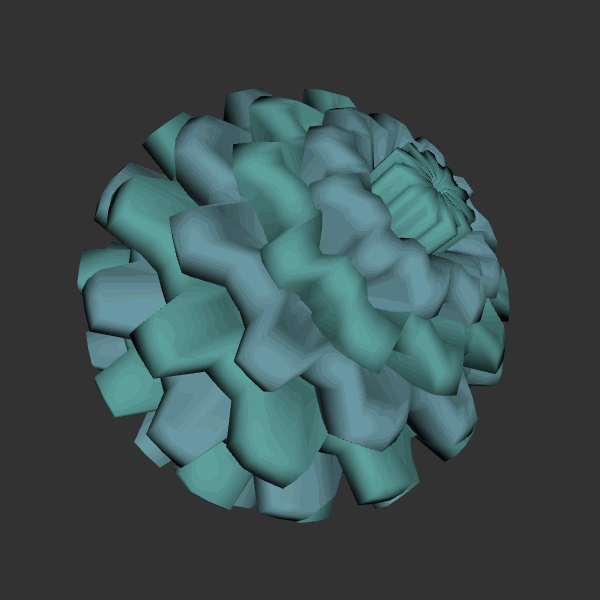
Background: dark